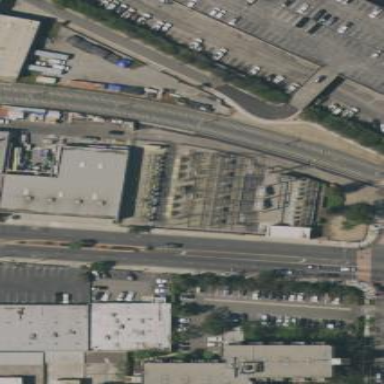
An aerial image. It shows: Outdoor distribution power substation.